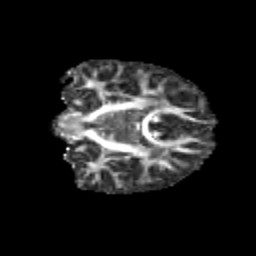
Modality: FA
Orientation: coronal
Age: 10
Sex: male
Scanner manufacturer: siemens
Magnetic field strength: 3 T
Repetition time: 3.8 s
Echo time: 0.07 s